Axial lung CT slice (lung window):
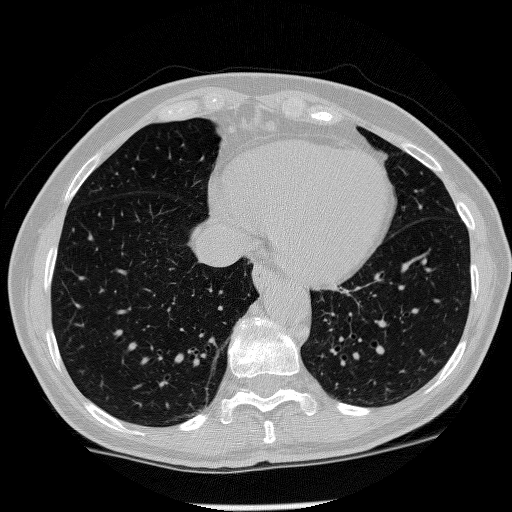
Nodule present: no